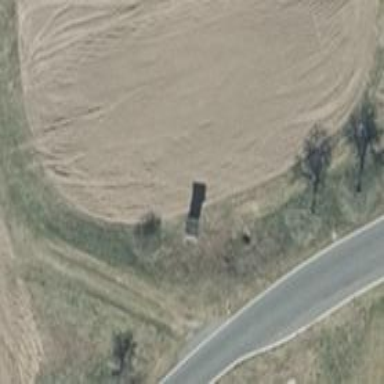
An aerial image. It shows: Hunting stand.